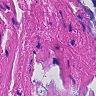
Metastatic tissue present: no